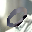
Label: 0